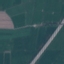
Land use / land cover: Highway